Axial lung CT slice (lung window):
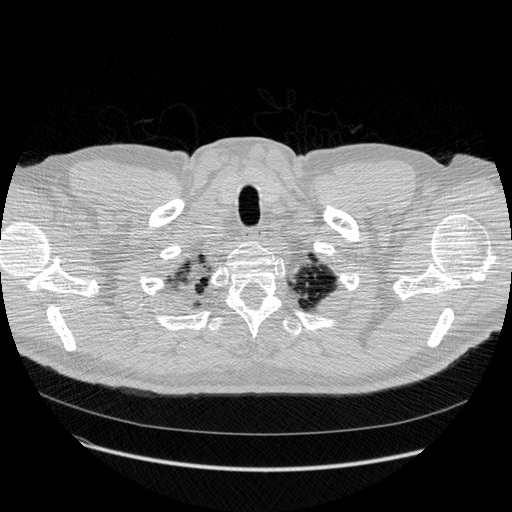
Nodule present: no